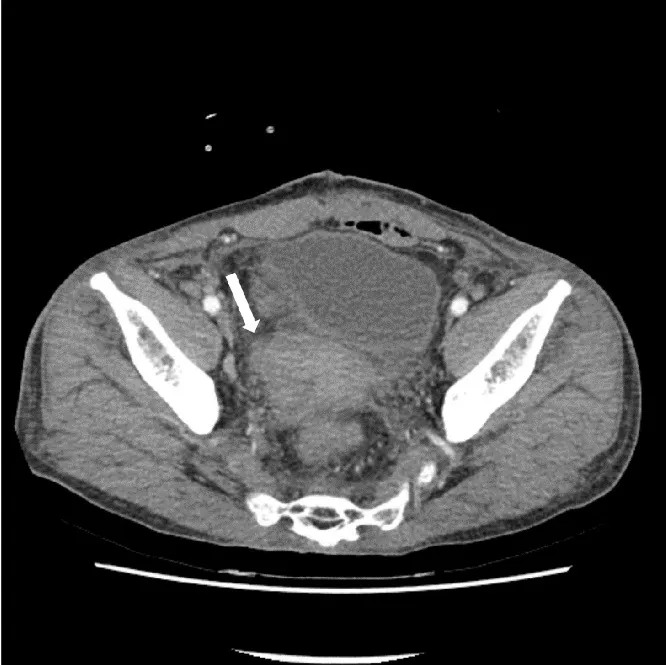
Follow-up contrast-enhanced axial computed tomography image showing the massive hematoma in the perirectal space, without any definite signs of extravasation.
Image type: radiology (ct)